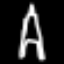
Label: The Eiffel Tower